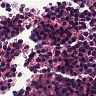
Metastatic tissue present: no